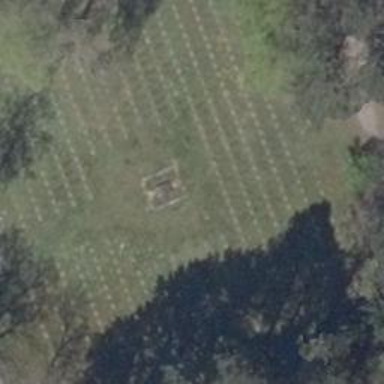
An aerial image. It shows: Sector in the cemetery.